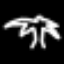
Label: palm tree